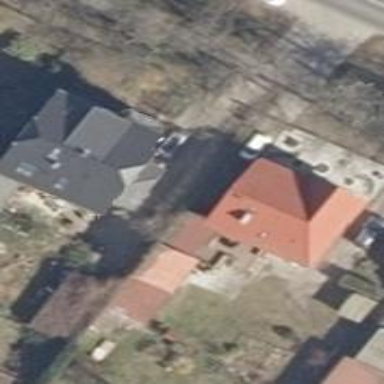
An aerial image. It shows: House with half-hipped roof shape.